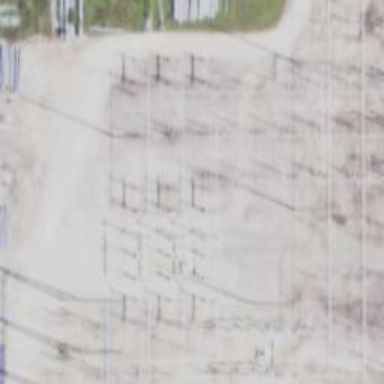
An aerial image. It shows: Switch for power supply.